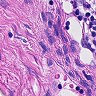
Metastatic tissue present: no